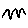
Label: zigzag